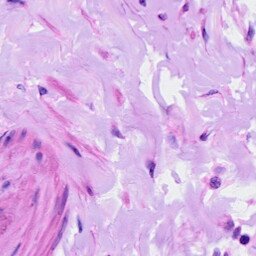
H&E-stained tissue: Ovarian